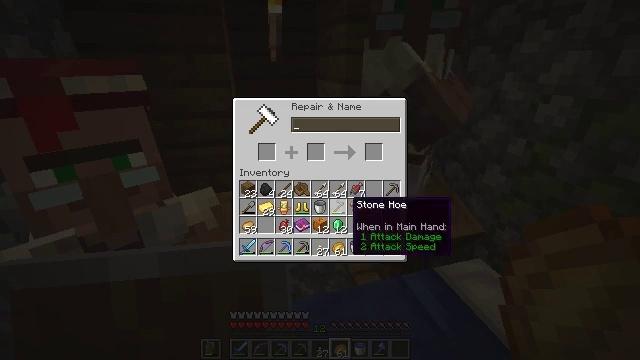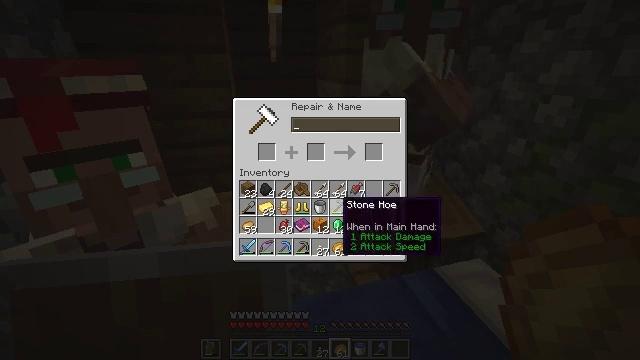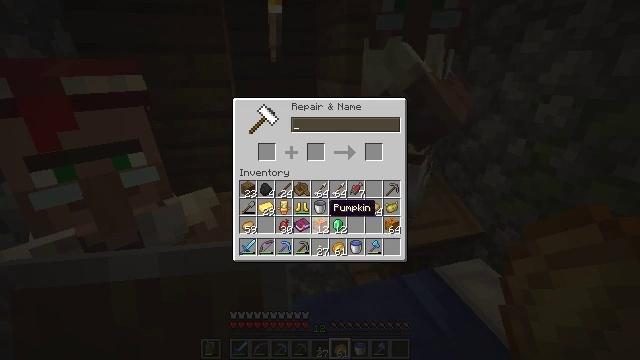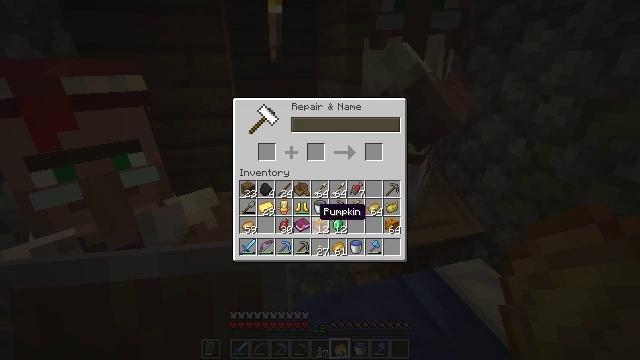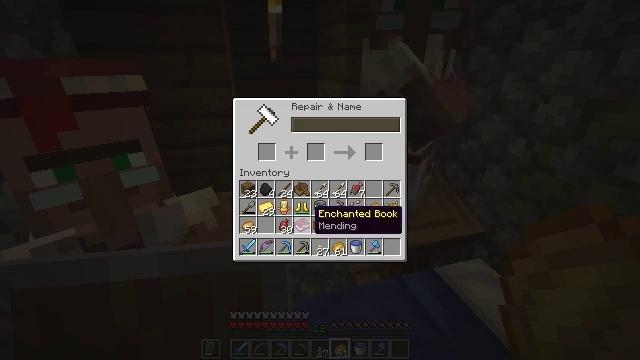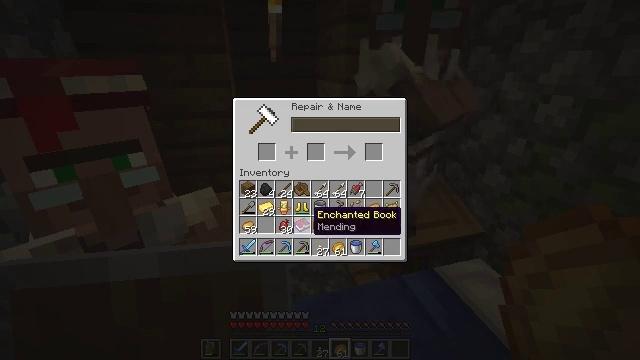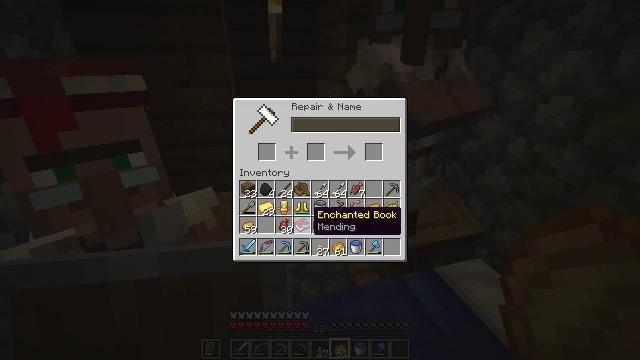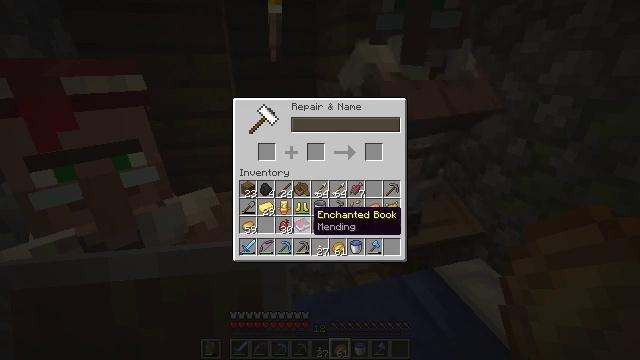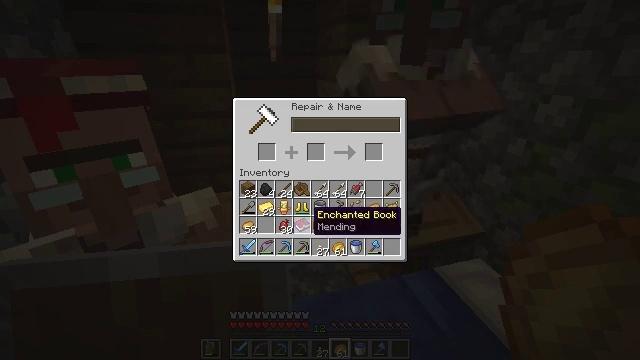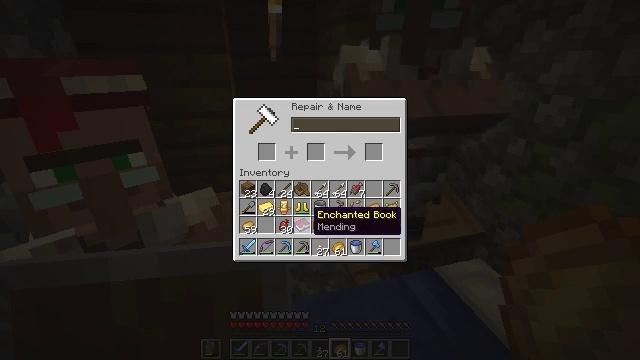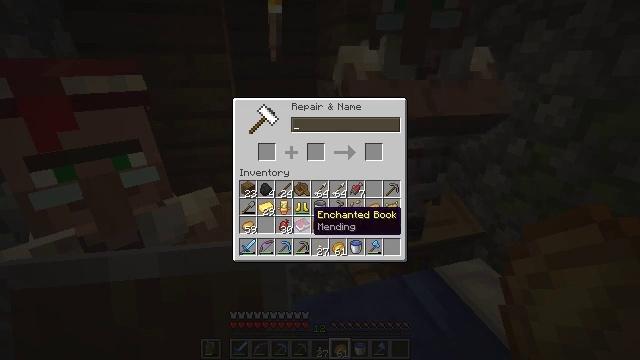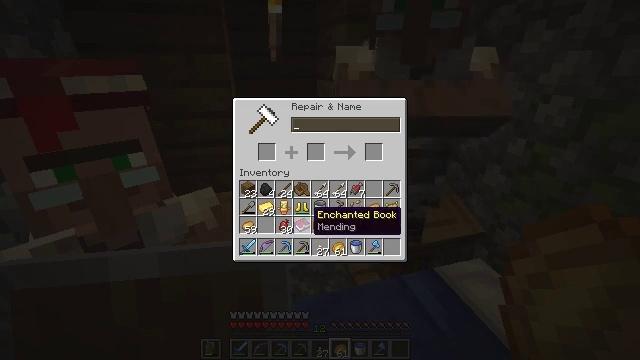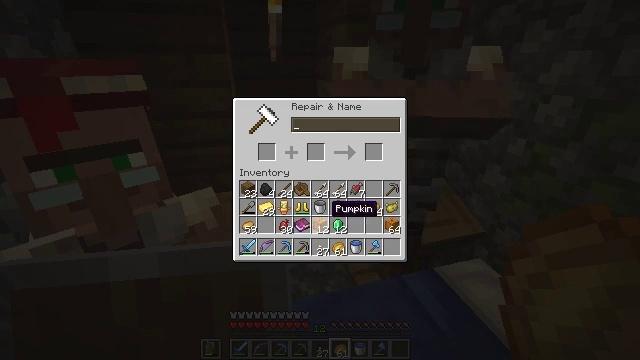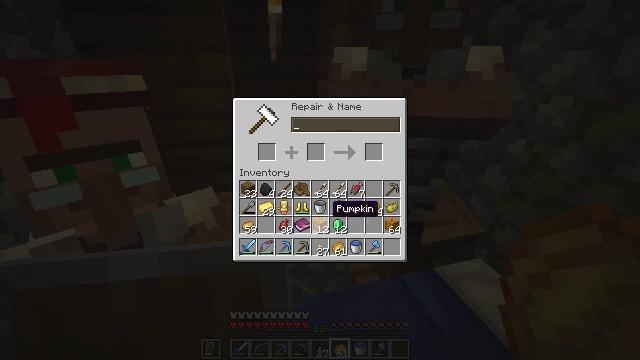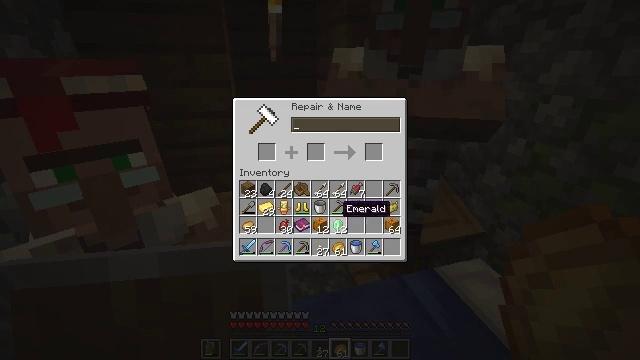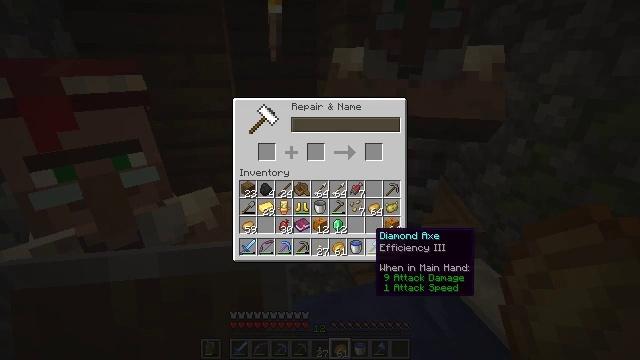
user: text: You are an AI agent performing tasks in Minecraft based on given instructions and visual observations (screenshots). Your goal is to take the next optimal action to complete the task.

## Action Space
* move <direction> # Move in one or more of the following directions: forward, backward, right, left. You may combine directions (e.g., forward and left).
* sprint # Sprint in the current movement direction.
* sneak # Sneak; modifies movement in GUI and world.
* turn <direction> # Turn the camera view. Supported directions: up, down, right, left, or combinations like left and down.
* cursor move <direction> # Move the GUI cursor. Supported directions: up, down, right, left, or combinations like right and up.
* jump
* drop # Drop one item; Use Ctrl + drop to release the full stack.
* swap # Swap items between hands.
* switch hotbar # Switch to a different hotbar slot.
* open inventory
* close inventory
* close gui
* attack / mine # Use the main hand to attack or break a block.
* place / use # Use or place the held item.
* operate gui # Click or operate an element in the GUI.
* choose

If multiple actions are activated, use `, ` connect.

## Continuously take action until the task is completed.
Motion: motion action
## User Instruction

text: Put together melon slices to craft a melon.
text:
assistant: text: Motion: cursor move left
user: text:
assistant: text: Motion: cursor move left
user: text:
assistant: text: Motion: cursor move left
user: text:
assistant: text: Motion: no_op
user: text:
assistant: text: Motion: no_op
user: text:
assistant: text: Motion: no_op
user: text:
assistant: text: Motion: no_op
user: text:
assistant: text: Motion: no_op
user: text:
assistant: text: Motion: no_op
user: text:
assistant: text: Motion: no_op
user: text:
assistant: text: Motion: no_op
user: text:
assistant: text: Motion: cursor move right
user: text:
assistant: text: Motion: no_op
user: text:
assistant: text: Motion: cursor move right
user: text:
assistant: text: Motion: cursor move right and down
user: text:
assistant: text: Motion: no_op
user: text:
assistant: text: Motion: no_op
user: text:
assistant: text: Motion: no_op
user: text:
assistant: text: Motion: no_op
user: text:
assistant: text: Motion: no_op
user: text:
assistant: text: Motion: no_op
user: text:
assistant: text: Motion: no_op
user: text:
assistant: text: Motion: no_op
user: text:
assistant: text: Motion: no_op
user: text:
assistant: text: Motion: no_op
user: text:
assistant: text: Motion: no_op
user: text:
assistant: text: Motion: no_op
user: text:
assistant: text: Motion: no_op
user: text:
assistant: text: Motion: no_op
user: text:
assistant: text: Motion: no_op